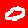
Digit: 0